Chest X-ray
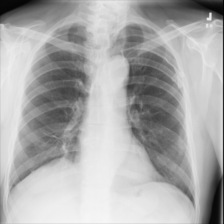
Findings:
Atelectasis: positive
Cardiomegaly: negative
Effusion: negative
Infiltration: negative
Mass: negative
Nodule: positive
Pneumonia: negative
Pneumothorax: negative
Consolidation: negative
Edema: negative
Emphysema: negative
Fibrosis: negative
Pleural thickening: negative
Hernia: negative